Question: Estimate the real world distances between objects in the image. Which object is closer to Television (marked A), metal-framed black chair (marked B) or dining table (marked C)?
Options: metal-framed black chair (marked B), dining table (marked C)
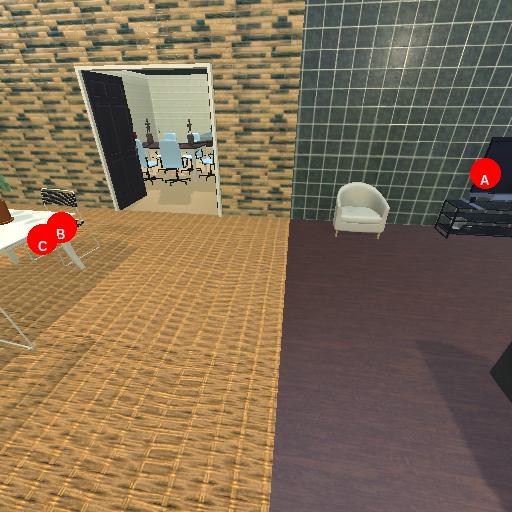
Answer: metal-framed black chair (marked B)